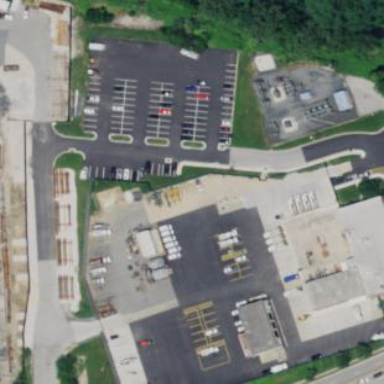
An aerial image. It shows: Industrial area designated as depot.